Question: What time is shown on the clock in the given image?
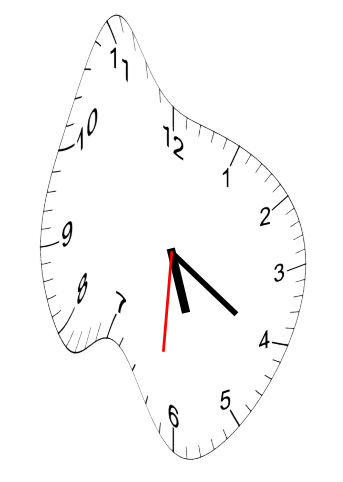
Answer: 05:20:31